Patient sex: F
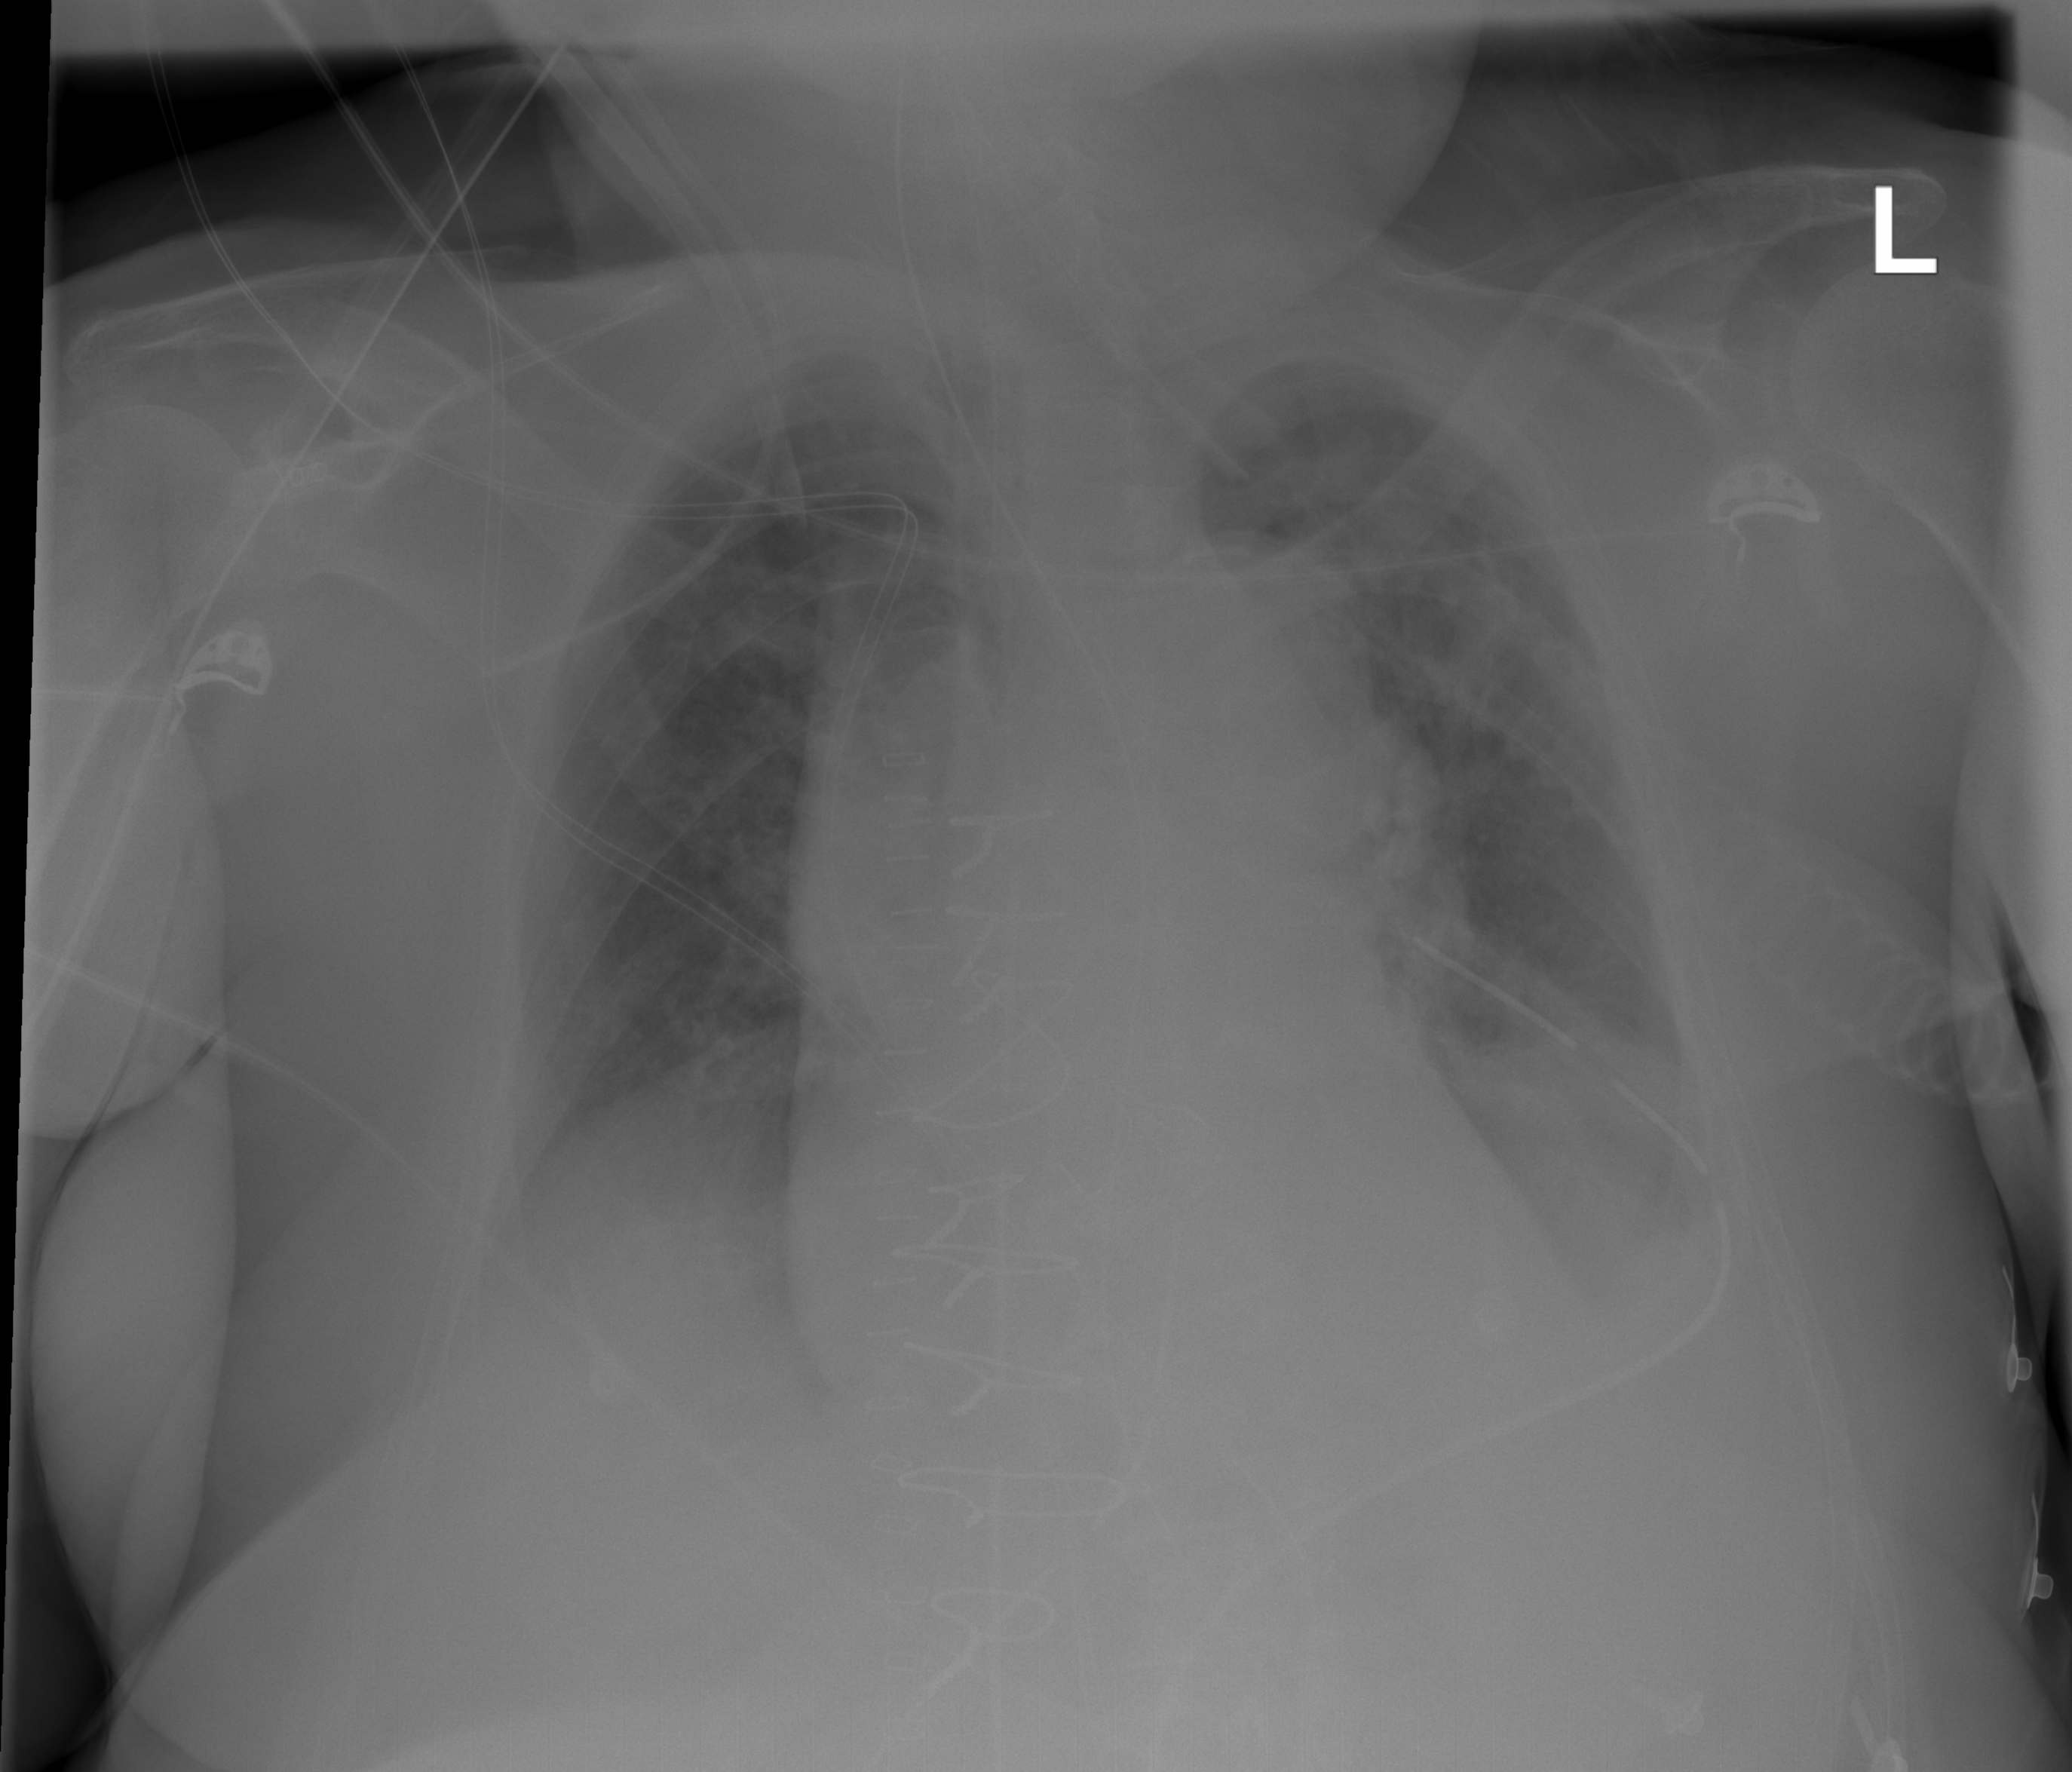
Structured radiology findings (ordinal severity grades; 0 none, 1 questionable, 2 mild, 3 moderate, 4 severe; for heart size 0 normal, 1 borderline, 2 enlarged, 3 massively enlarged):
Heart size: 2
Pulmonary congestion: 2
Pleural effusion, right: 1
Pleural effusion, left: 1
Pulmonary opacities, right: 0
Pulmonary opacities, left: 0
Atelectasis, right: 2
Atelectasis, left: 2